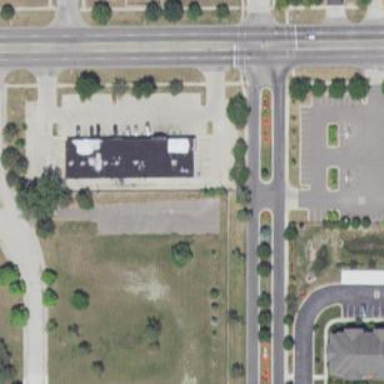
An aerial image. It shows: Convenience shop.